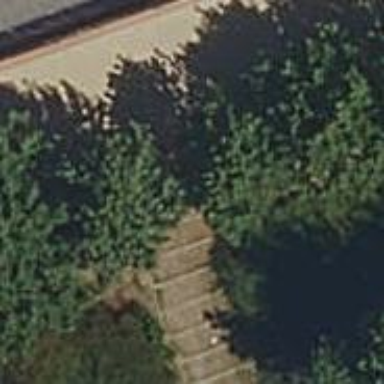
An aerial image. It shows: Unpaved footway.